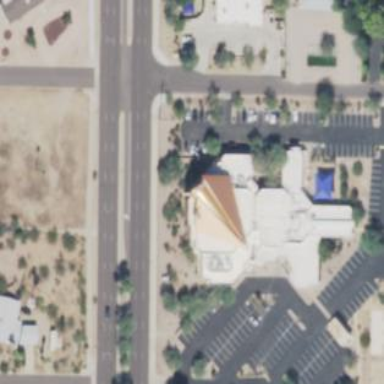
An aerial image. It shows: Beautiful church building.